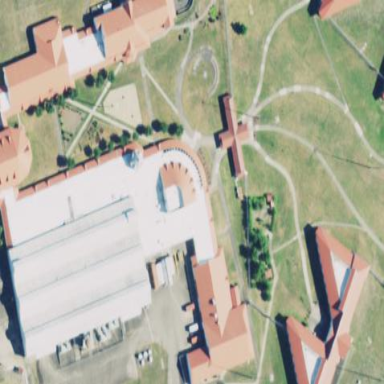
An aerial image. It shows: Prison.